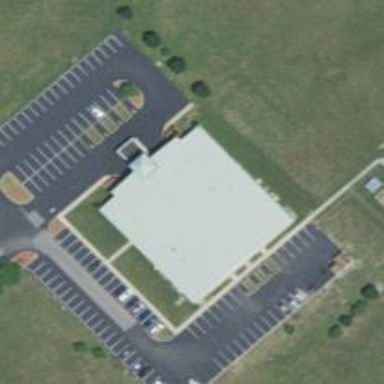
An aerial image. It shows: Building serving as place of worship.